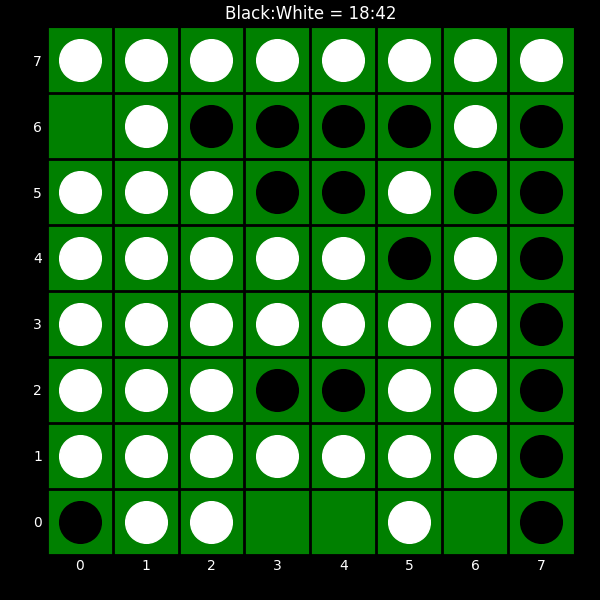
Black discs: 18
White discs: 42